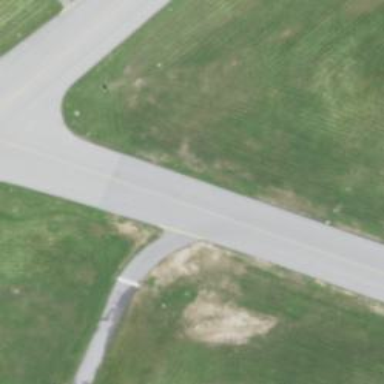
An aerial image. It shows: Image of taxiway at airport.